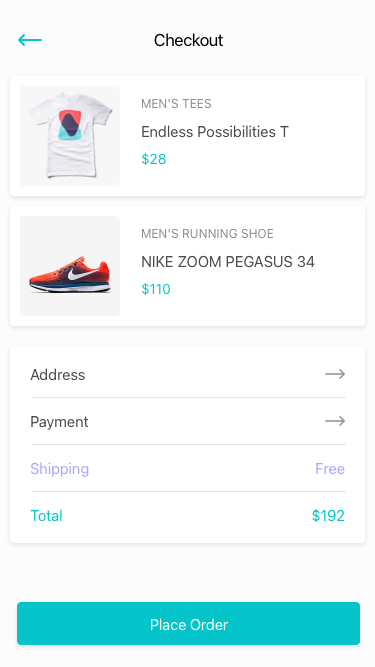
Text in this UI design:
Checkout
Endless Possibilities T
MEN'S Tees

$28
NIKE ZOOM PEGASUS 34
MEN'S RUNNING SHOE
$110
Address
Payment
Shipping
Free
Total
$192
Place Order